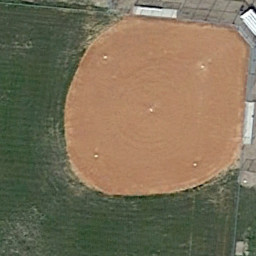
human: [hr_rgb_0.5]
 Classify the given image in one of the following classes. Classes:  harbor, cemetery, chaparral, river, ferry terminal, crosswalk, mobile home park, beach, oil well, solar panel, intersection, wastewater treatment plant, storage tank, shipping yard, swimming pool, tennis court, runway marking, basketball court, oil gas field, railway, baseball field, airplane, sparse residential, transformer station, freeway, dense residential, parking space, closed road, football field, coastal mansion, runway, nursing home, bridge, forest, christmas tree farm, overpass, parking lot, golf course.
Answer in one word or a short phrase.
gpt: baseball field